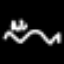
Label: squiggle